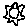
Label: sun